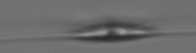
Label: Cylindrotheca